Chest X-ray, PA view. Patient: 16 years old, sex M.
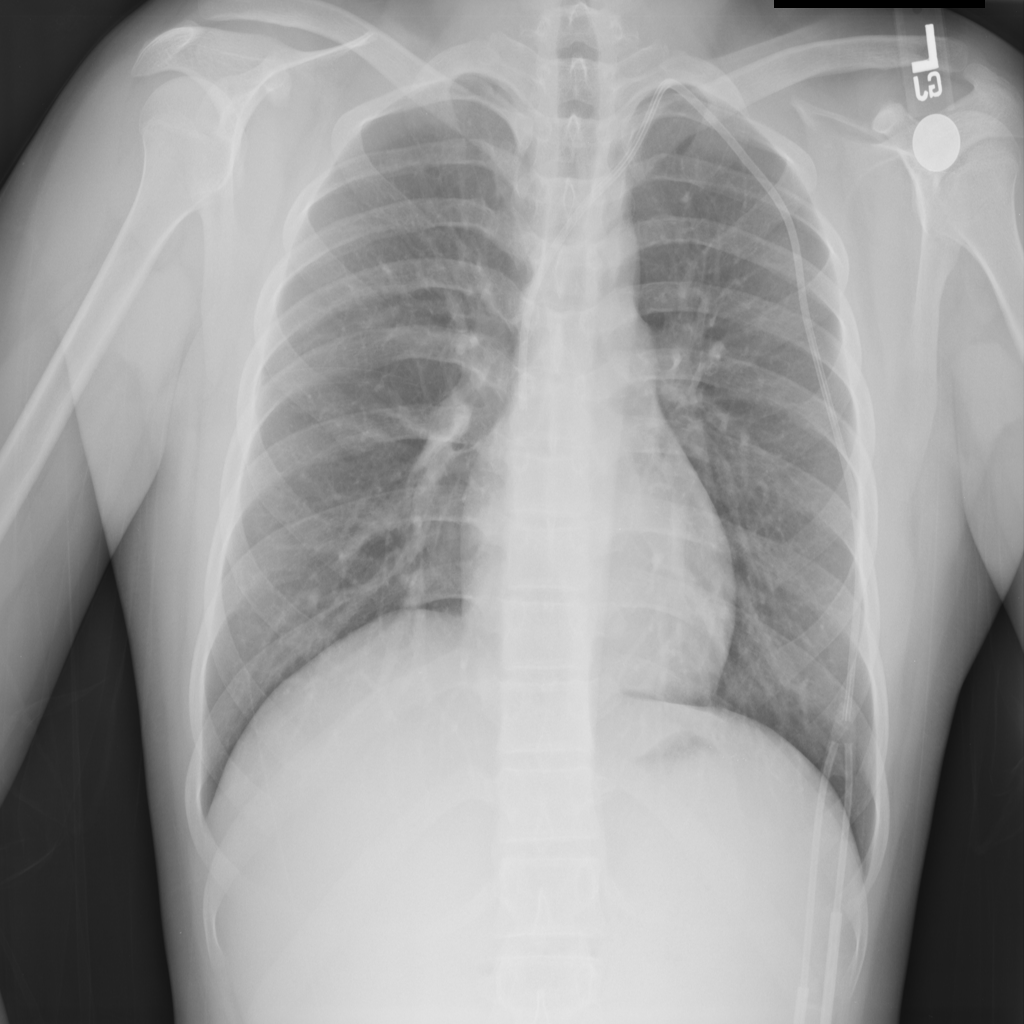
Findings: No Finding